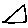
Label: triangle